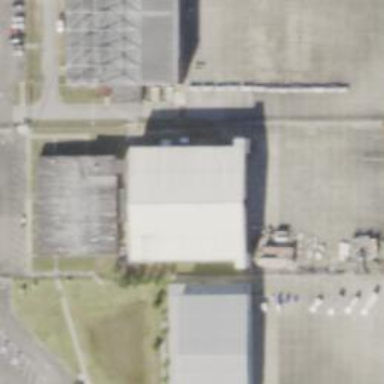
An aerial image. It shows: Hangar building at the airport.